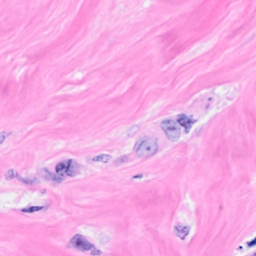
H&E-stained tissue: Breast